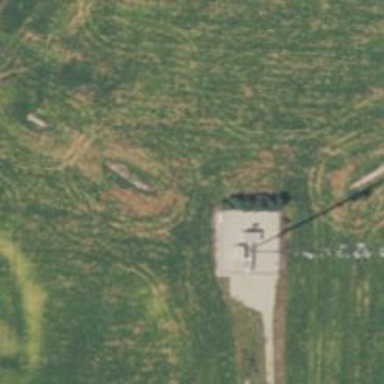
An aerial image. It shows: Communication mast tower.